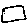
Label: square